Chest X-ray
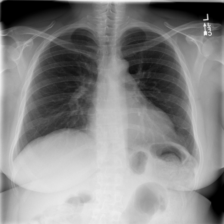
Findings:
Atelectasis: negative
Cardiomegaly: negative
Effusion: negative
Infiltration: negative
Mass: negative
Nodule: negative
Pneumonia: negative
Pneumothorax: negative
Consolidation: negative
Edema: negative
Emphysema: negative
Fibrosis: negative
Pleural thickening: negative
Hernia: negative